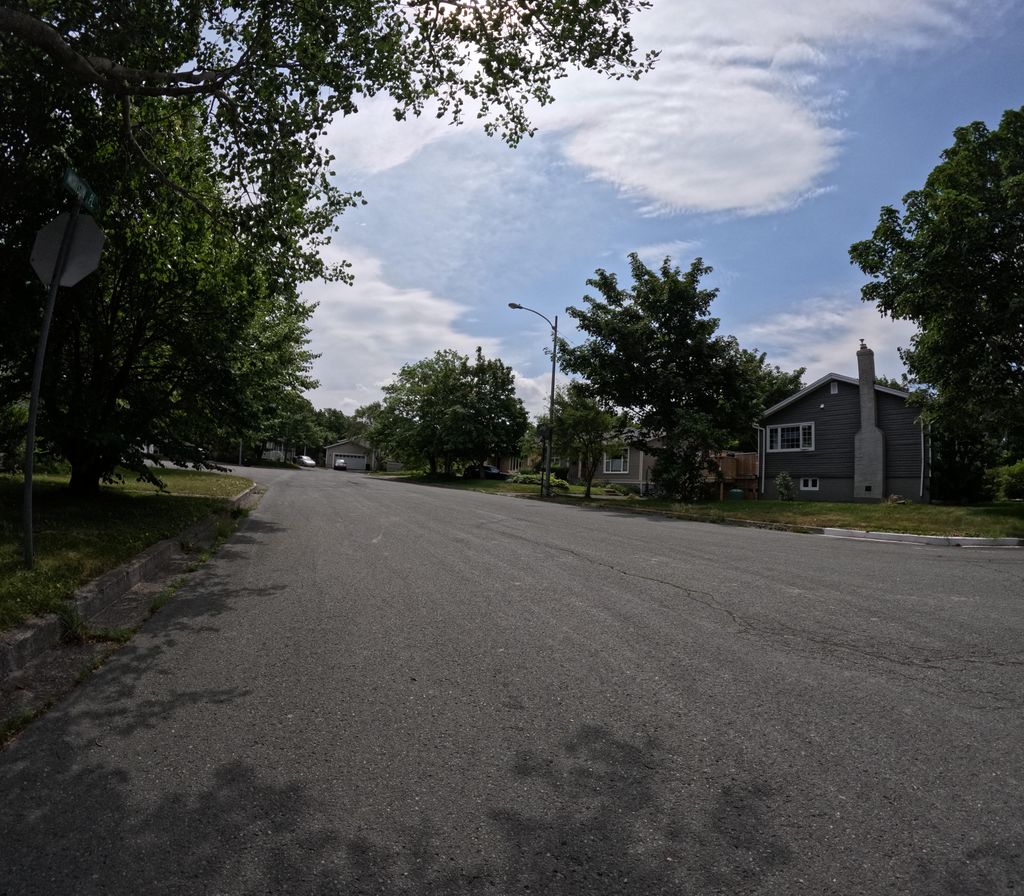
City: st_johns